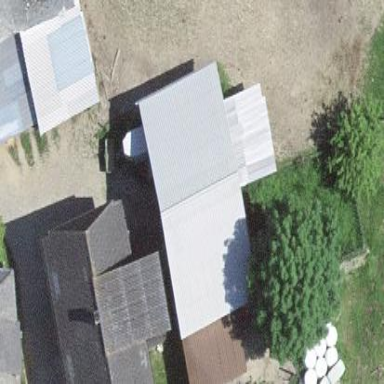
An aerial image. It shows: Rural barn.